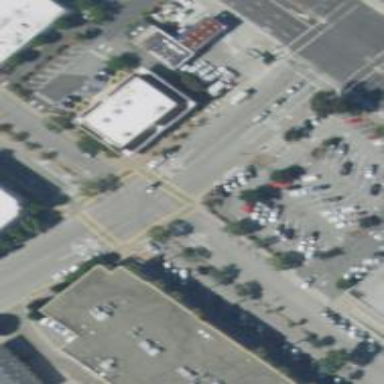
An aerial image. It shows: Pedestrian crossing with zebra markings on the footway.